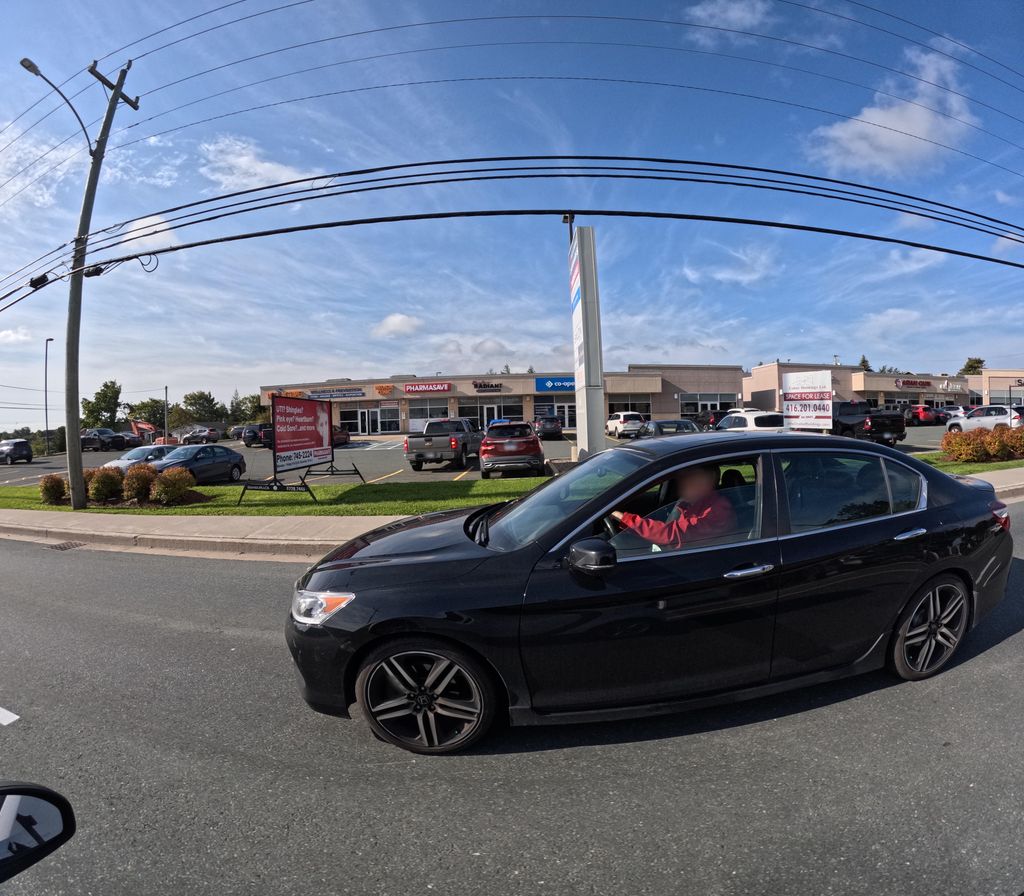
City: st_johns